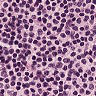
Metastatic tissue present: no